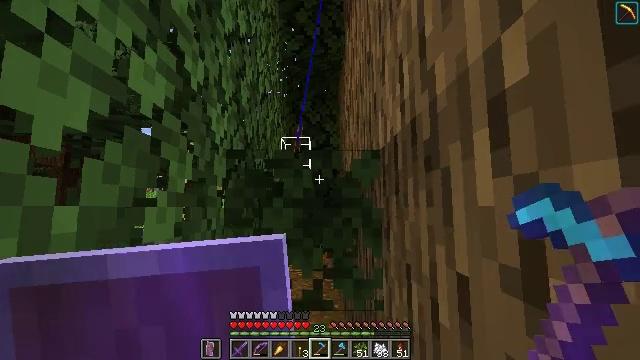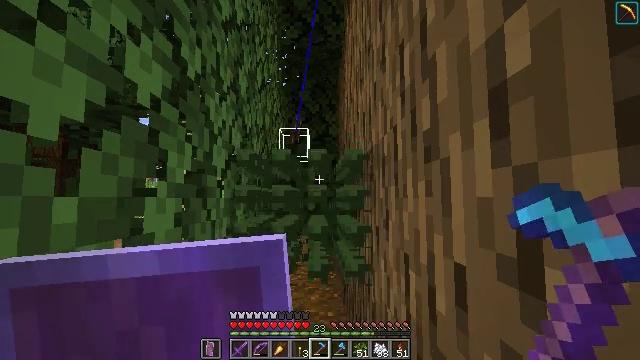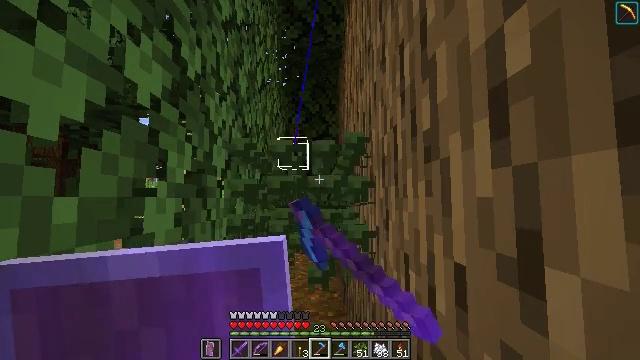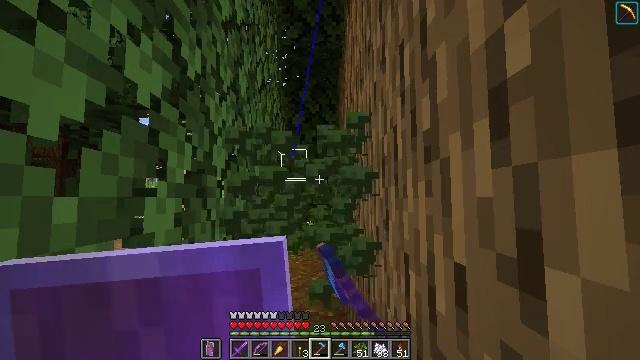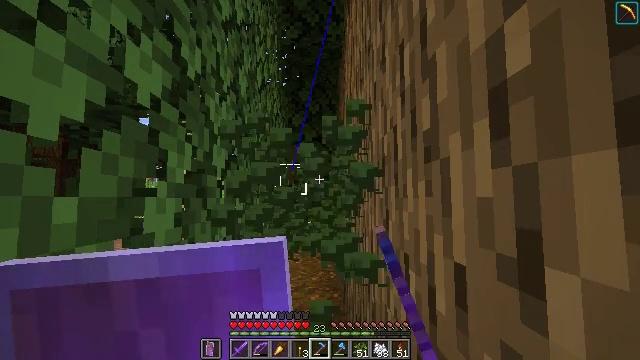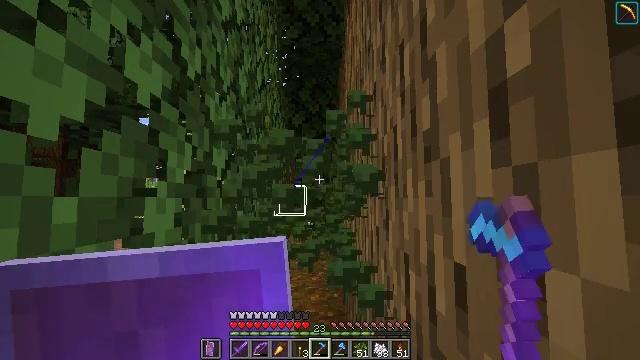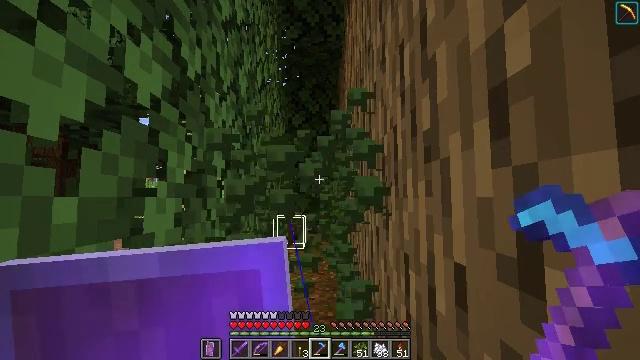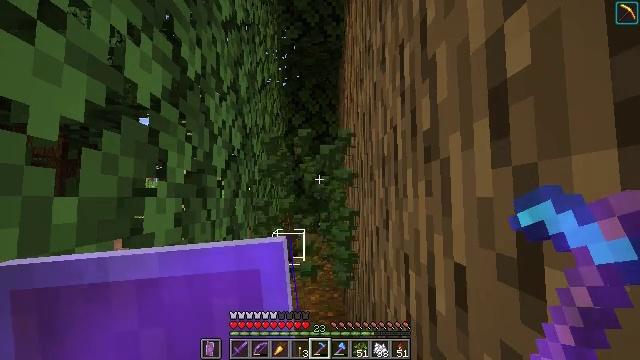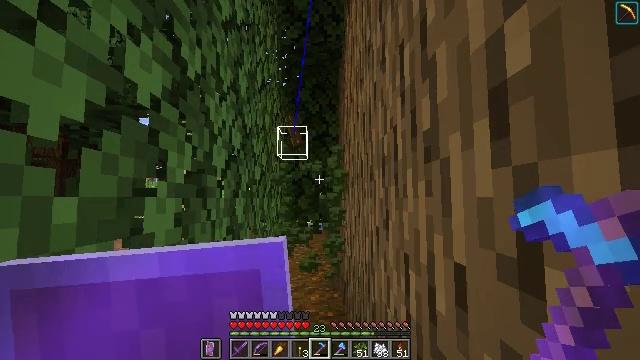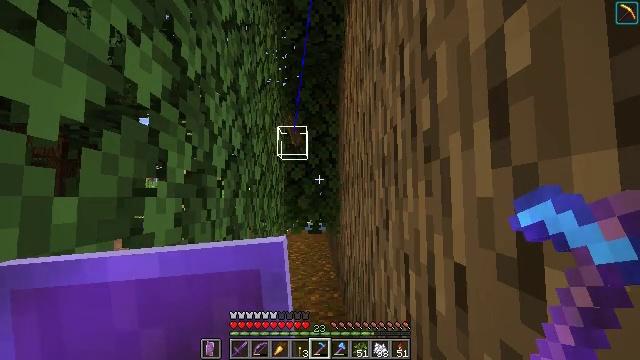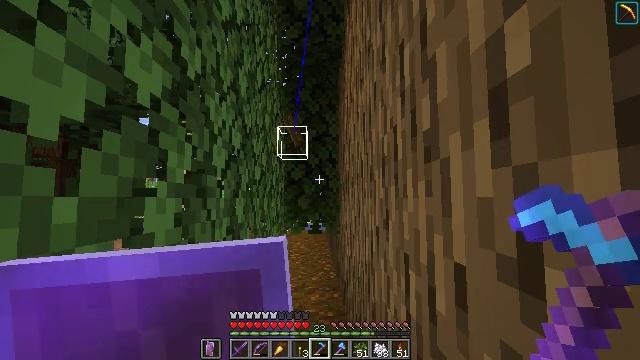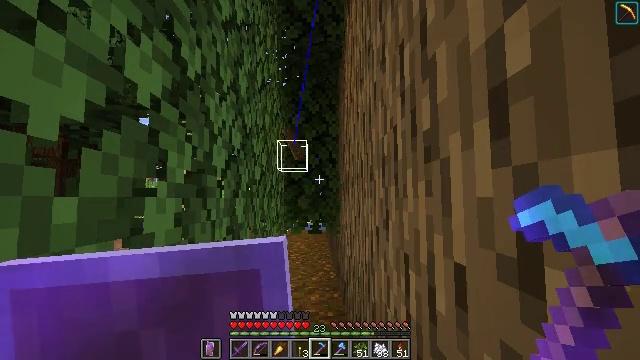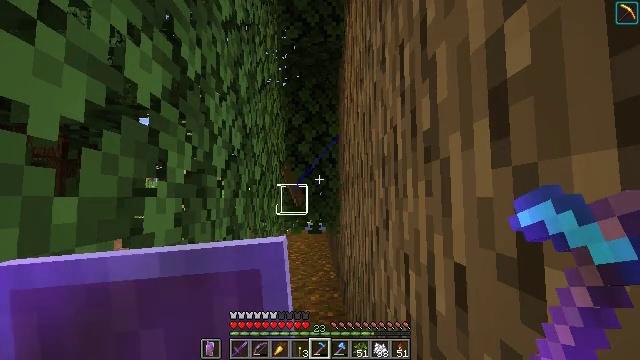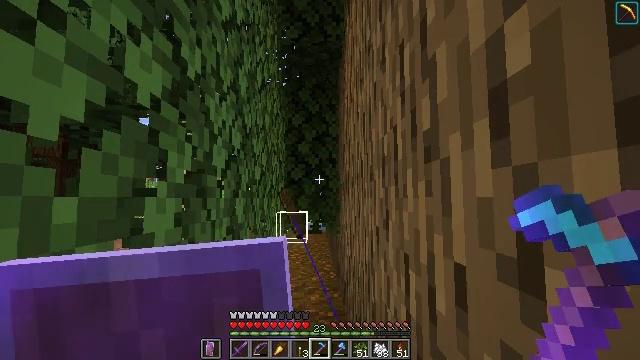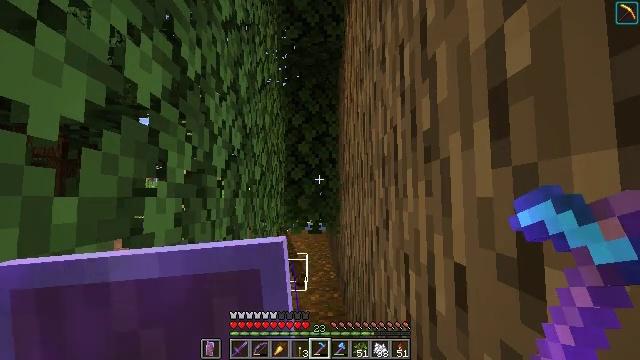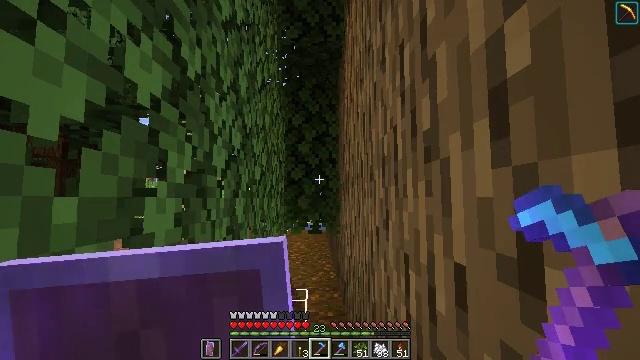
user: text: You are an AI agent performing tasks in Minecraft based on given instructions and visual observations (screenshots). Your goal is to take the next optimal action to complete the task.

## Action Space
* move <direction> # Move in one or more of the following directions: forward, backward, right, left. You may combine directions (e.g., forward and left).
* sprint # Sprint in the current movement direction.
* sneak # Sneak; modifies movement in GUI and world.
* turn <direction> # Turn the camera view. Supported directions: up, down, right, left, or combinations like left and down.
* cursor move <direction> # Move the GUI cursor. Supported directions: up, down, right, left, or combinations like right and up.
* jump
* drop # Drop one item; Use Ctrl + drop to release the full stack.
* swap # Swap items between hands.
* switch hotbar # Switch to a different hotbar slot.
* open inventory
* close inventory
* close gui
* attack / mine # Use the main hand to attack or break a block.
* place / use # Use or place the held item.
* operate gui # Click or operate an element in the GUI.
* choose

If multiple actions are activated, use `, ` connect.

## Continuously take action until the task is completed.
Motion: motion action
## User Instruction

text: Break oak leaves from the trees.
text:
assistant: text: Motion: turn down, attack / mine
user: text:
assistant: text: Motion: attack / mine
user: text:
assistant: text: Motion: attack / mine
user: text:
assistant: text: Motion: attack / mine
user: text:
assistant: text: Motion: attack / mine
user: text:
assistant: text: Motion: attack / mine
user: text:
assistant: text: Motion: attack / mine
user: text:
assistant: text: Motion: attack / mine
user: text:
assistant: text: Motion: attack / mine
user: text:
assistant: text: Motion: attack / mine
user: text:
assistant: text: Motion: attack / mine
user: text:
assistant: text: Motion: attack / mine
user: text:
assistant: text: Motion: attack / mine
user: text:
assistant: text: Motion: attack / mine
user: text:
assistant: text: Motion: attack / mine
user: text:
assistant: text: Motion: attack / mine
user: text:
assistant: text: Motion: turn left and up
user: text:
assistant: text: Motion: turn left and down
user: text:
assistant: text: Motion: no_op
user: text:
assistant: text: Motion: move left
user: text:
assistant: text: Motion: move left
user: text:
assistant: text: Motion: move left
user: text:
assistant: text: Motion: move left
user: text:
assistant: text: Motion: move left
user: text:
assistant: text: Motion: turn left and up
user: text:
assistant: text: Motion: turn right and up
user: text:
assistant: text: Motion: no_op
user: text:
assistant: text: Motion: no_op
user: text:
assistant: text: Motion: attack / mine
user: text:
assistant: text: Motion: attack / mine